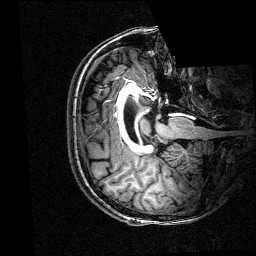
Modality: T1w
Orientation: axial
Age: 20
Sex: female